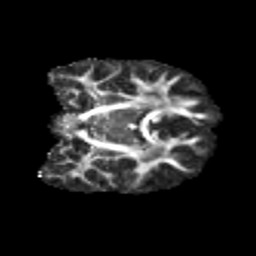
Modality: FA
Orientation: coronal
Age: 12
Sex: male
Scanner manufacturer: siemens
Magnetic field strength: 3 T
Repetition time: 3.8 s
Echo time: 0.07 s